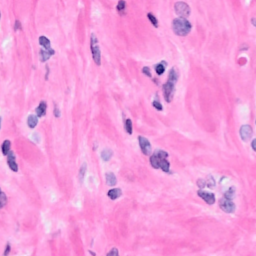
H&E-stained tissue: Breast